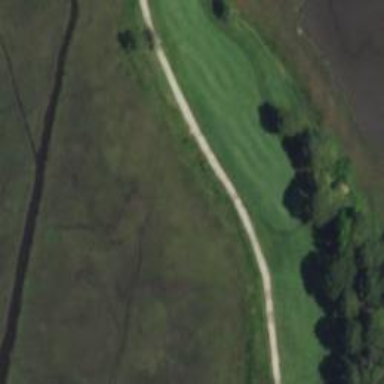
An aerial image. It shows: Pathway for golfing.